Question: I'm not sure if I'm doing something wrong, but I can't seem to run the following JScript through the 'Windows Script Host' if I save it in a '.js' file with the 'UTF-8' encoding:
'''
var name = "Hello world!";
WScript.echo(name);
'''
When I run it, it gives me this error:

Note that the script runs fine if I save it with 'ANSI' encoding.
Is 'Windows Script Host' engine not compatible with the 'UTF-8' encoding?
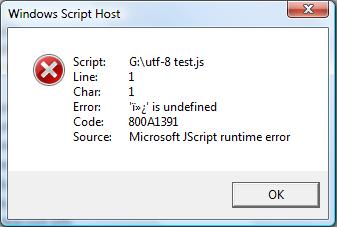
Answer: Possible source file encodings for VBScript and JScript are ANSI or UTF-16 (LE). UTF-8 can't be used.